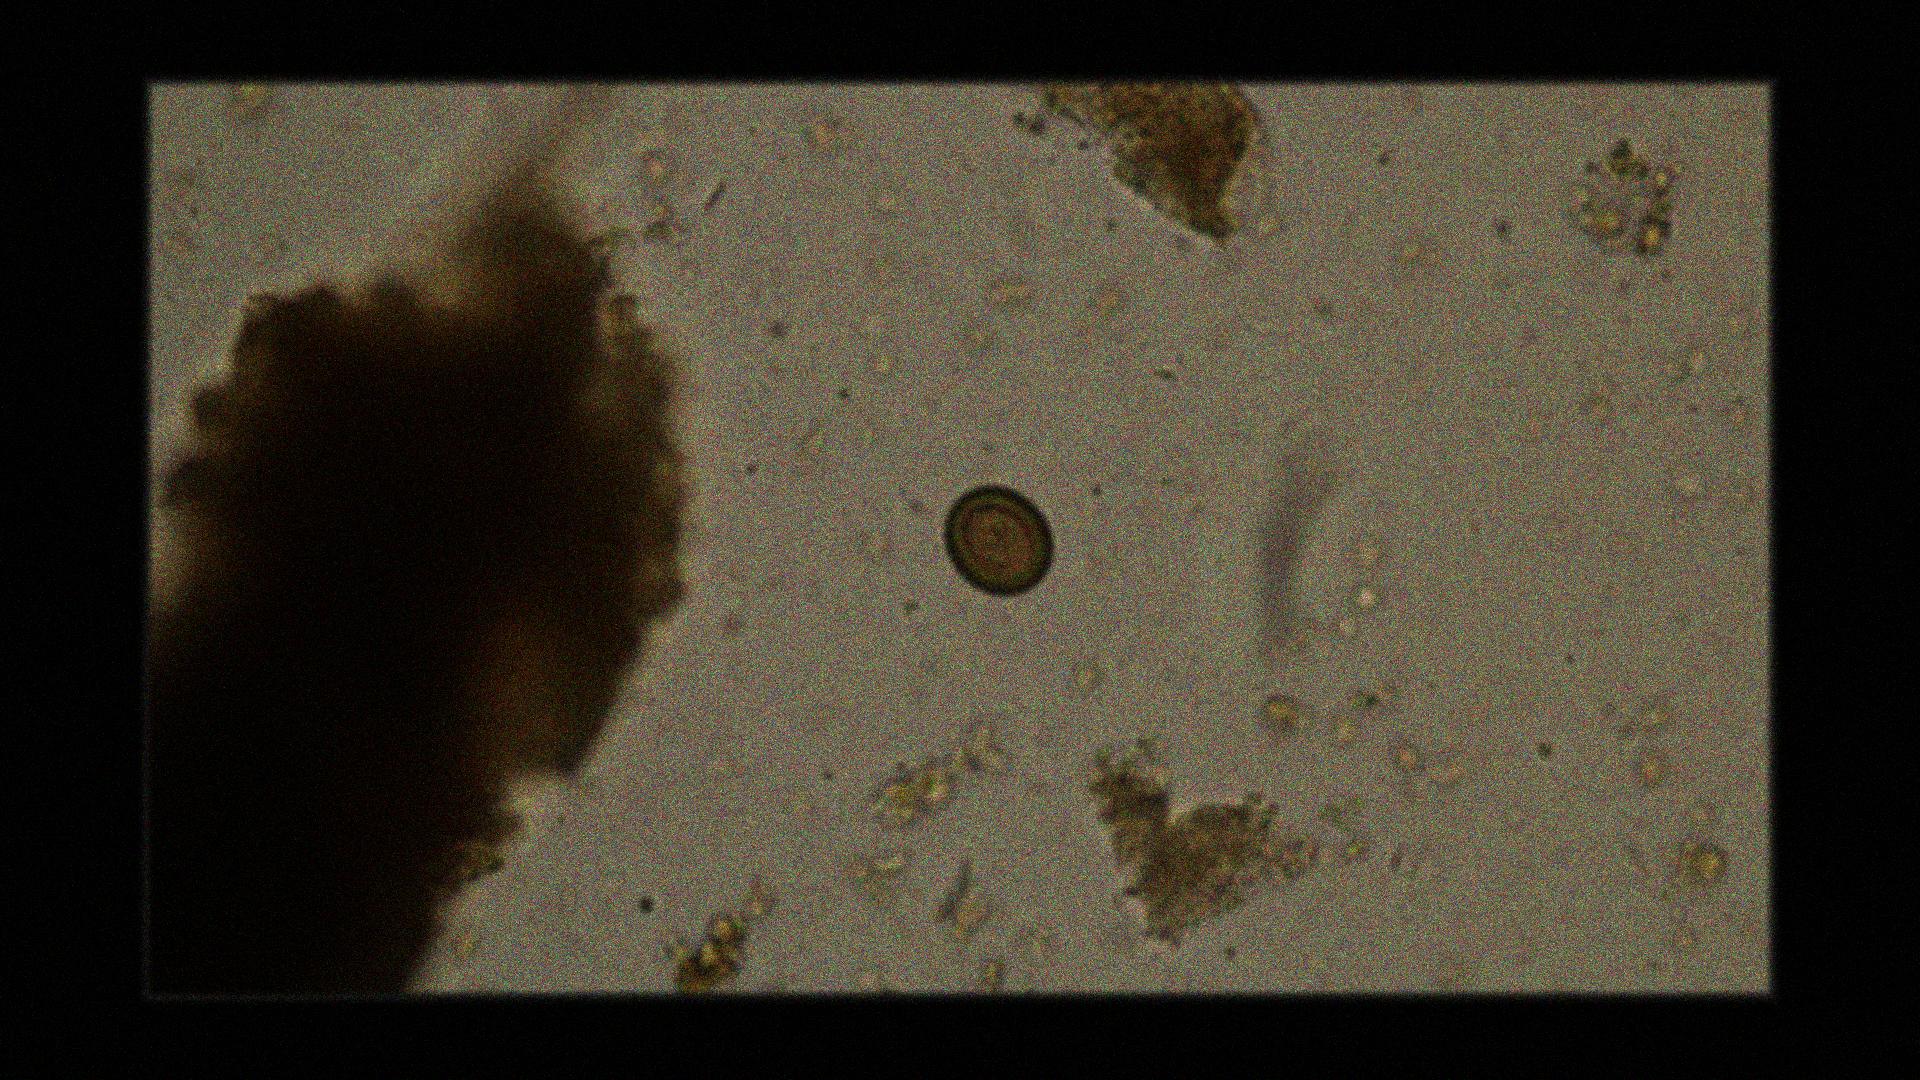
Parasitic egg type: Taenia spp. egg